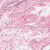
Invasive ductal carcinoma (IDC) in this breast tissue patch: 0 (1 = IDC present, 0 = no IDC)